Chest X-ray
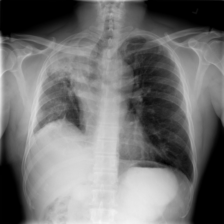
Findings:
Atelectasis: negative
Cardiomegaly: negative
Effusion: negative
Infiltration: negative
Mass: negative
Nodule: negative
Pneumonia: negative
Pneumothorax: negative
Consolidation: negative
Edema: negative
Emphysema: negative
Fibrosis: negative
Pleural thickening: positive
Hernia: negative